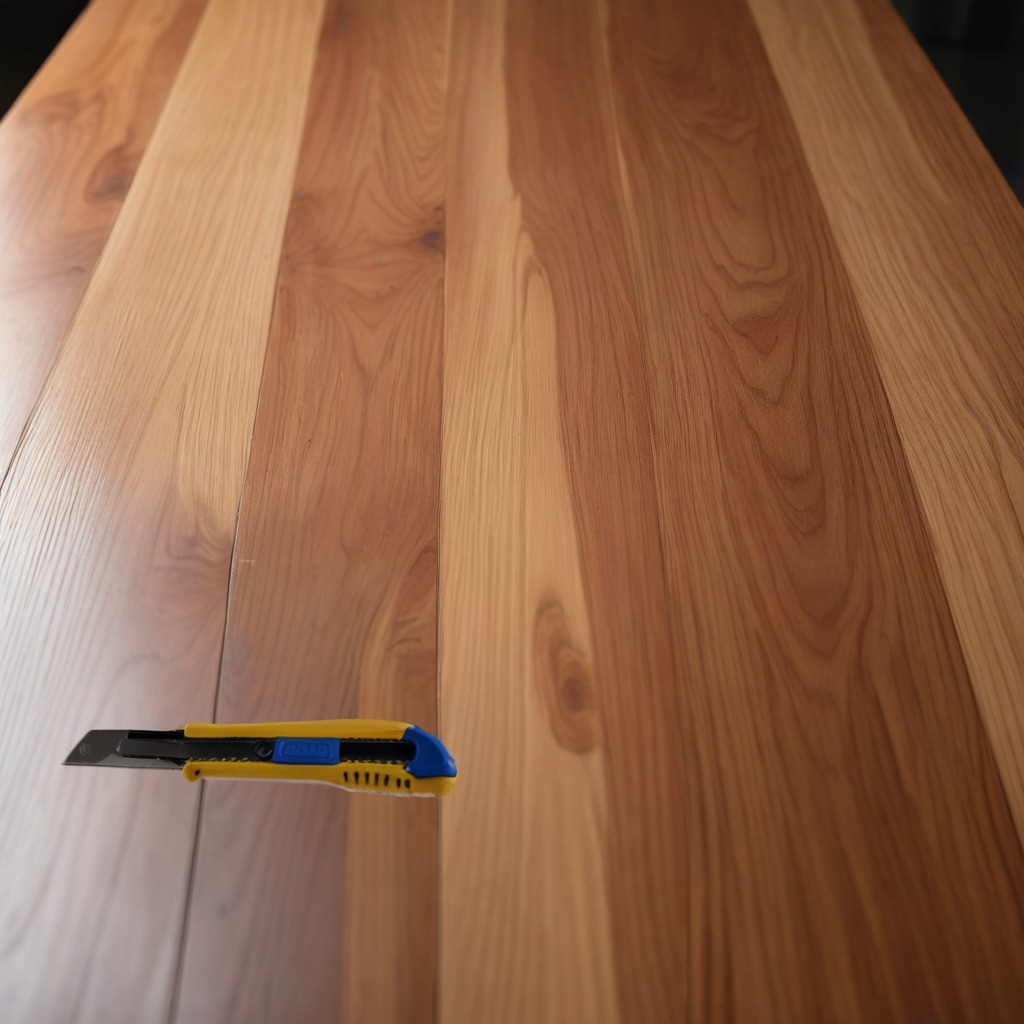
A utility knife is lying on a wooden table in a carpentry studio.